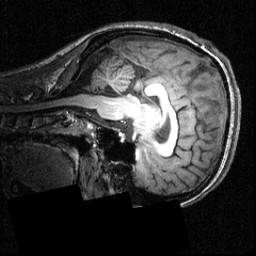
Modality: T1w
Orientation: sagittal
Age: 22
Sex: female
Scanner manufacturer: siemens
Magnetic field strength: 3.951 T
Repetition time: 1.5 s
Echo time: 0.00335 s